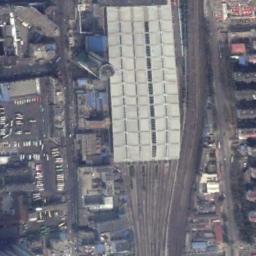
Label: railway_station